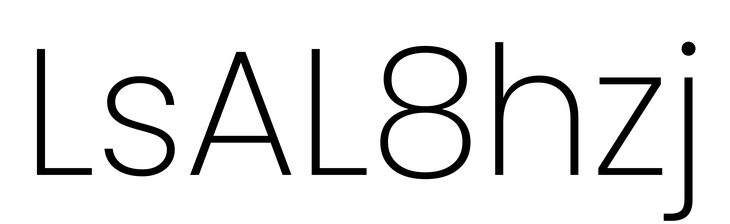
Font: Poppins-ExtraLight